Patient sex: M
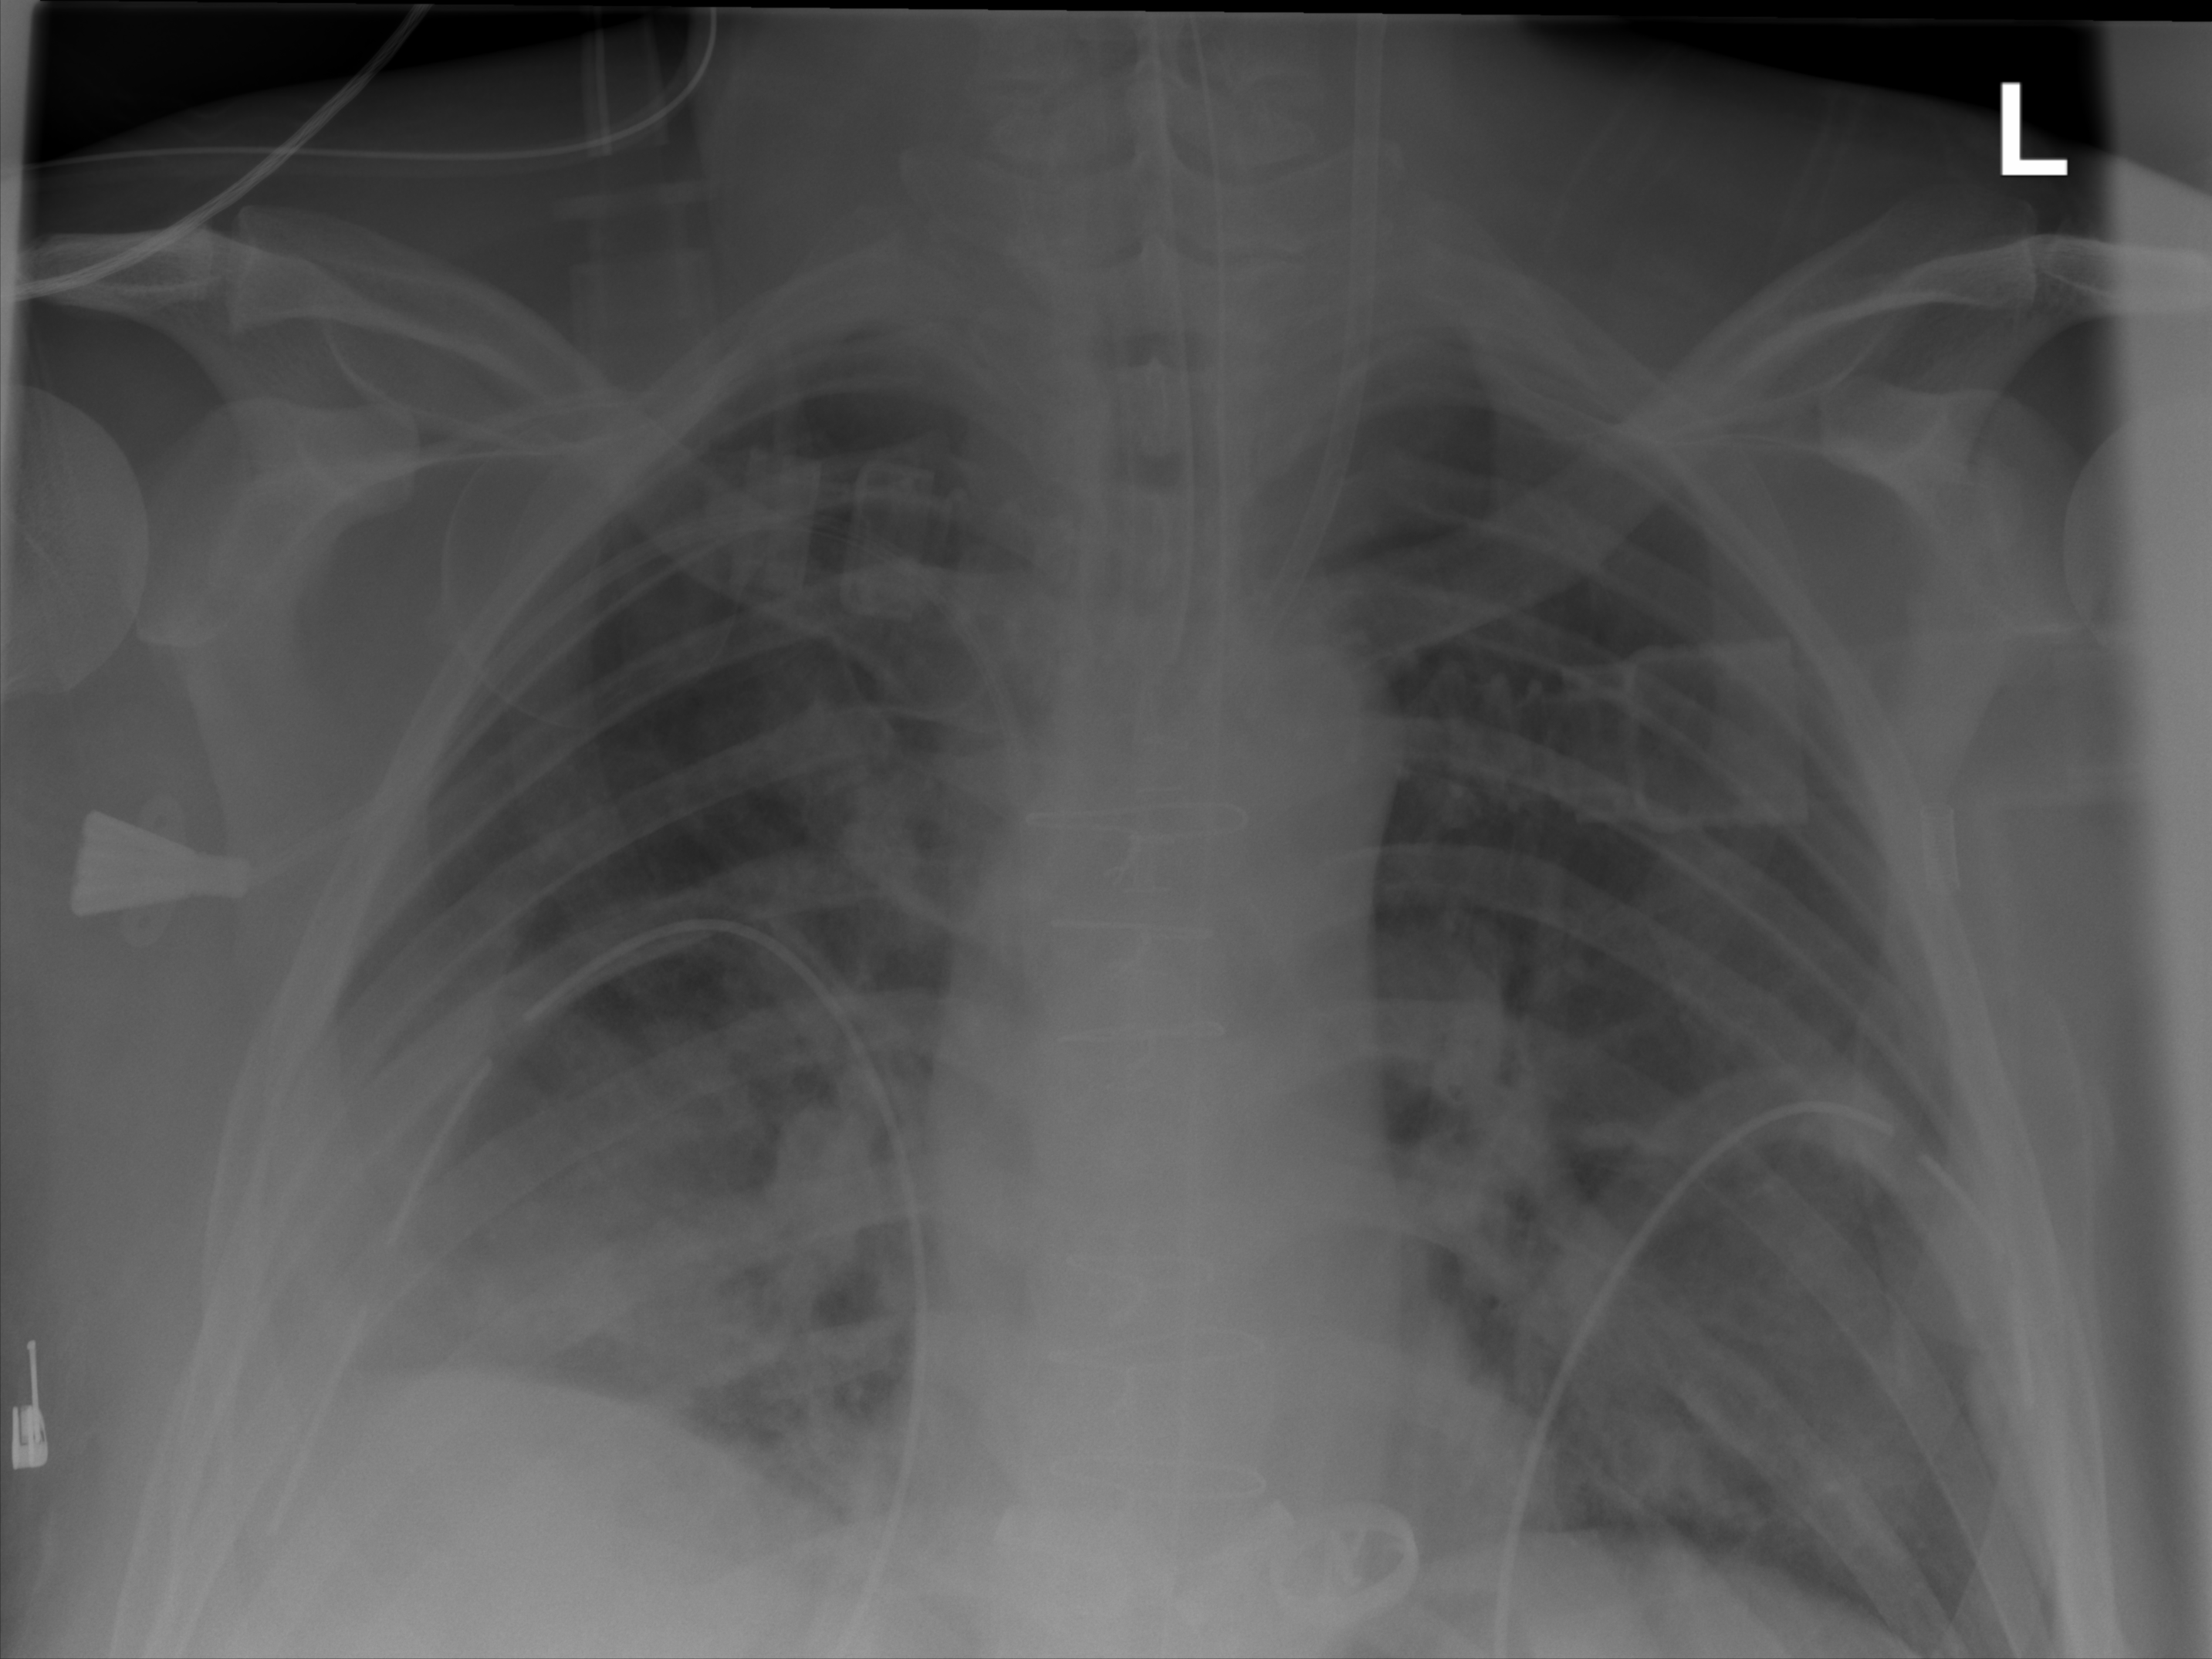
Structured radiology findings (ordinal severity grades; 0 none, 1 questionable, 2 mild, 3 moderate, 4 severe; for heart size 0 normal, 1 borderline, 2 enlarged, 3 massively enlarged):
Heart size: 0
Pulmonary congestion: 0
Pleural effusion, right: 2
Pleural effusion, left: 2
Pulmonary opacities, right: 1
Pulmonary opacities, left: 0
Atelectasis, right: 2
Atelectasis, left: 2